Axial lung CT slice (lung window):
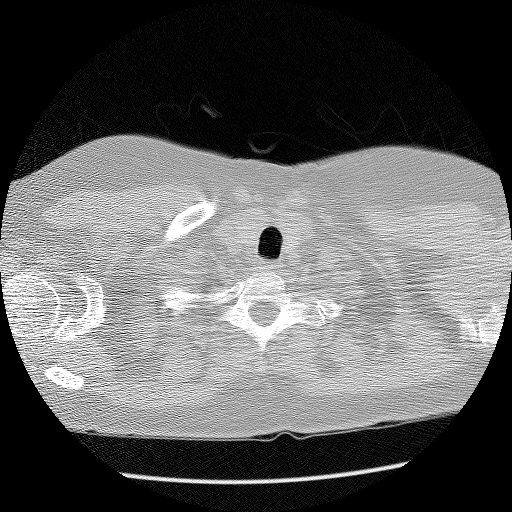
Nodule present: no